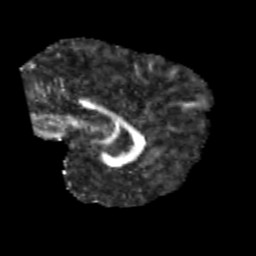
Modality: FA
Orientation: sagittal
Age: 9
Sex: male
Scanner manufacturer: siemens
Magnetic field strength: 3 T
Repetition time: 3.8 s
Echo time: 0.07 s